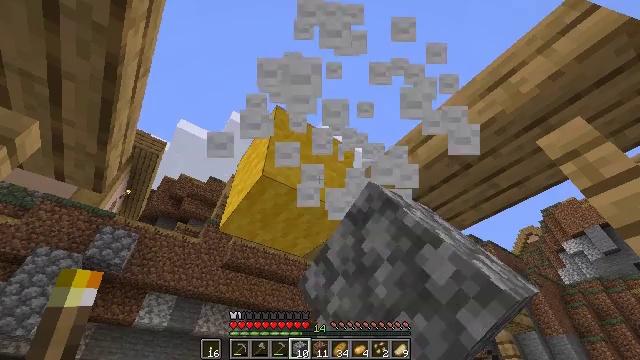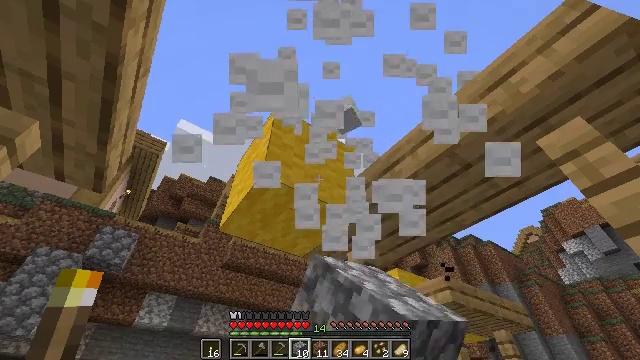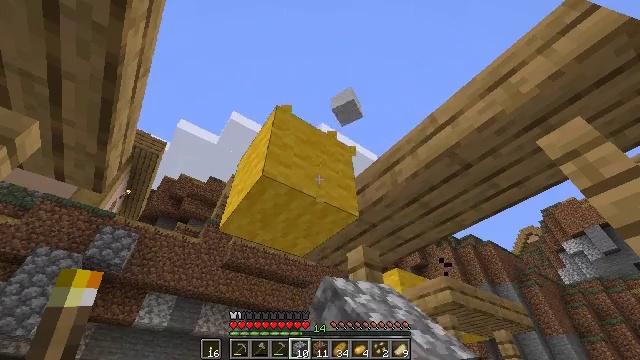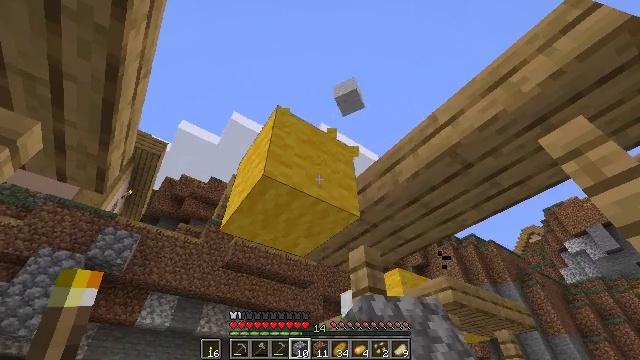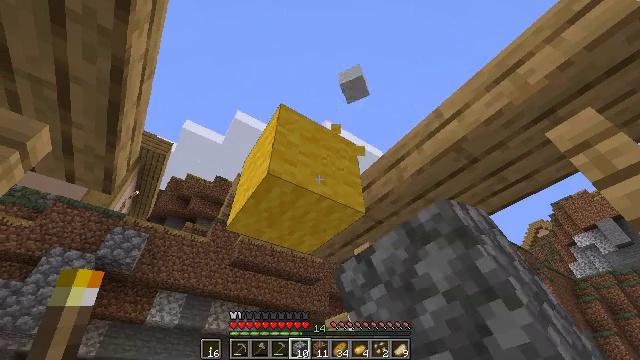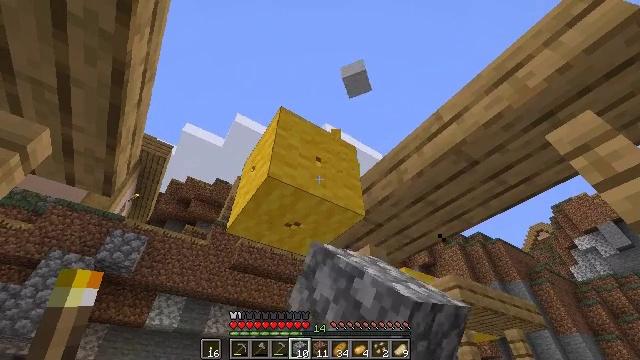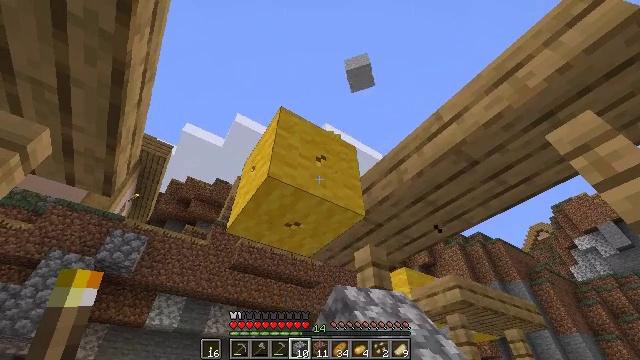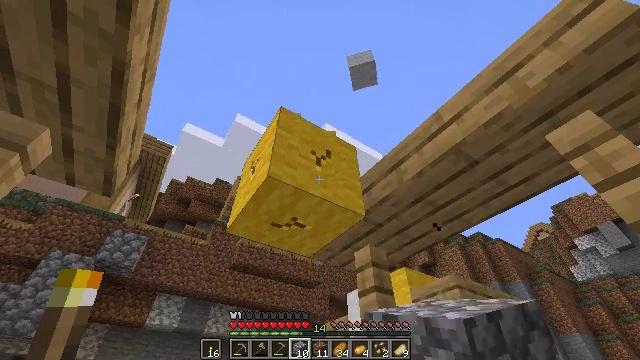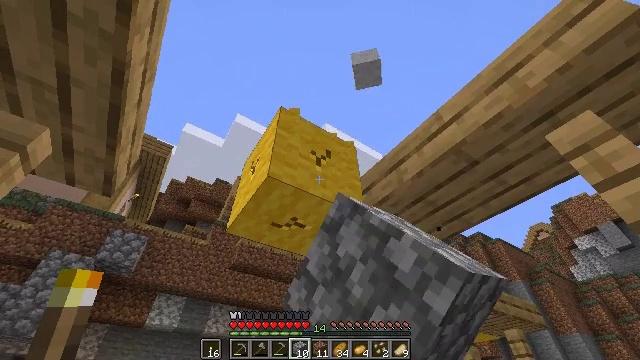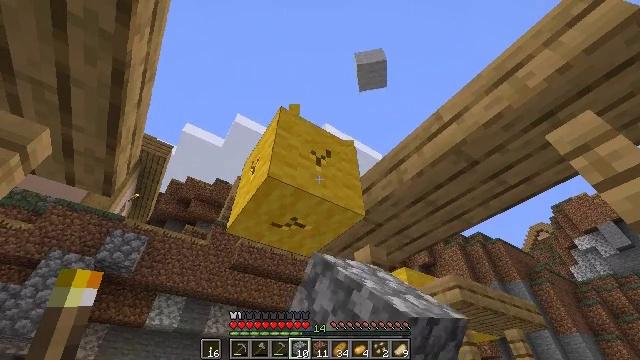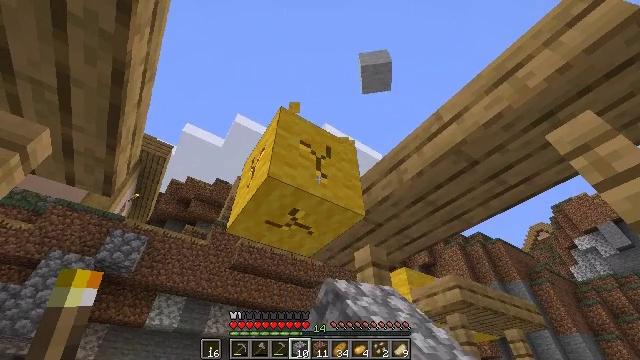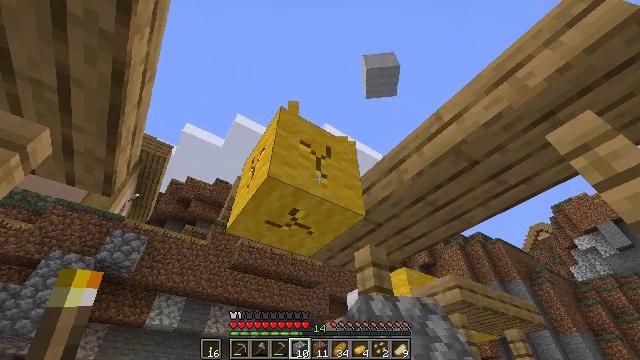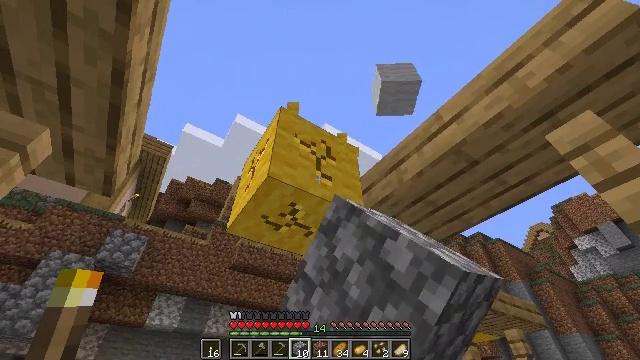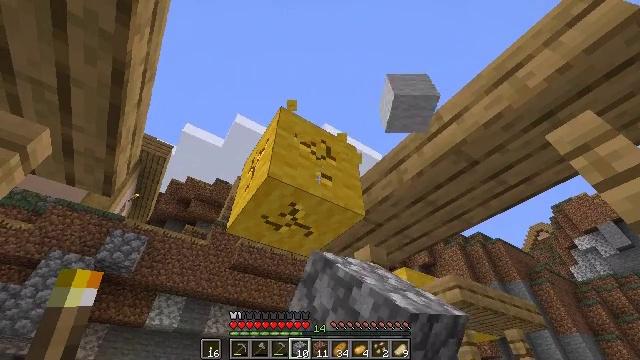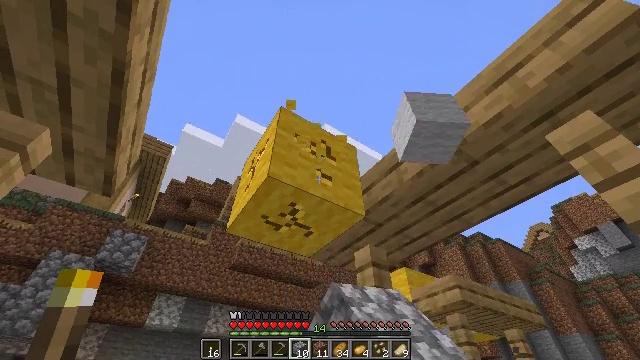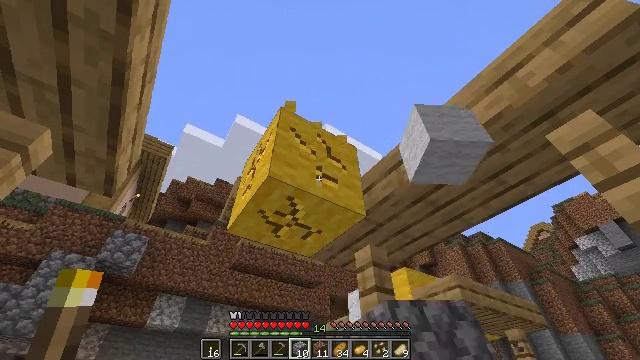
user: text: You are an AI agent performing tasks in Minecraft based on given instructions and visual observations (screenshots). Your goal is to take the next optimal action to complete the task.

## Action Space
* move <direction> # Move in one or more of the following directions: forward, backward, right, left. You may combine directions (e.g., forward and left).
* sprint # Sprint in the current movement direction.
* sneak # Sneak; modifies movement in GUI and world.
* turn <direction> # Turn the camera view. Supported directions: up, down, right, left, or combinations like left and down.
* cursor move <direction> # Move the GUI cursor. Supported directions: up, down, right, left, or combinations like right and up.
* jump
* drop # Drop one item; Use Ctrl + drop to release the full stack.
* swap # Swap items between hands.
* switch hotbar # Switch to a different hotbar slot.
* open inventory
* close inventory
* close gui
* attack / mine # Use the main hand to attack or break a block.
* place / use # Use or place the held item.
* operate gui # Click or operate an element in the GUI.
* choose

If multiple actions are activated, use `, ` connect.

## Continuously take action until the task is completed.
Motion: motion action
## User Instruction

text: Break the yellow wool to collect it.
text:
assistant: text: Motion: attack / mine
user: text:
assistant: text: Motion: attack / mine
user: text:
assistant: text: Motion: attack / mine
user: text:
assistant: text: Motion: turn left, attack / mine
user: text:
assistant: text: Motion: attack / mine
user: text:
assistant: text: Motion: attack / mine
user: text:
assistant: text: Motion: attack / mine
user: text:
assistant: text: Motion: attack / mine
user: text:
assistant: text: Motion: attack / mine
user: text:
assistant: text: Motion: attack / mine
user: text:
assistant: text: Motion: attack / mine
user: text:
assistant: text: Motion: attack / mine
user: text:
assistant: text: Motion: attack / mine
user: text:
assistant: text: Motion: attack / mine
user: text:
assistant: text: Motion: attack / mine
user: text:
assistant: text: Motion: attack / mine
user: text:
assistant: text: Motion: attack / mine
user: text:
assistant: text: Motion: attack / mine
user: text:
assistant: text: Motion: attack / mine
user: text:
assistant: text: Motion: attack / mine
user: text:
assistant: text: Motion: attack / mine
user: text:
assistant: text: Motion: attack / mine
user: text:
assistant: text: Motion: attack / mine
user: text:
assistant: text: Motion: attack / mine
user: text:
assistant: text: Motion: move forward, attack / mine
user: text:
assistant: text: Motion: move forward, attack / mine
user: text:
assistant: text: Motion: move forward, turn left, attack / mine, jump
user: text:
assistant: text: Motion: move forward, turn left, attack / mine, jump
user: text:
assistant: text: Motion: move forward, turn left, attack / mine, jump
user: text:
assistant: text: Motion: move forward and move left, turn left and down, attack / mine, jump